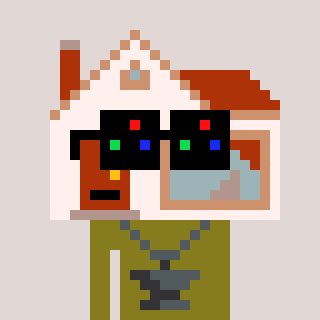
a pixel art character with square black sunglasses, a house-shaped head and a gunk-colored body on a warm background